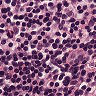
Metastatic tissue present: no